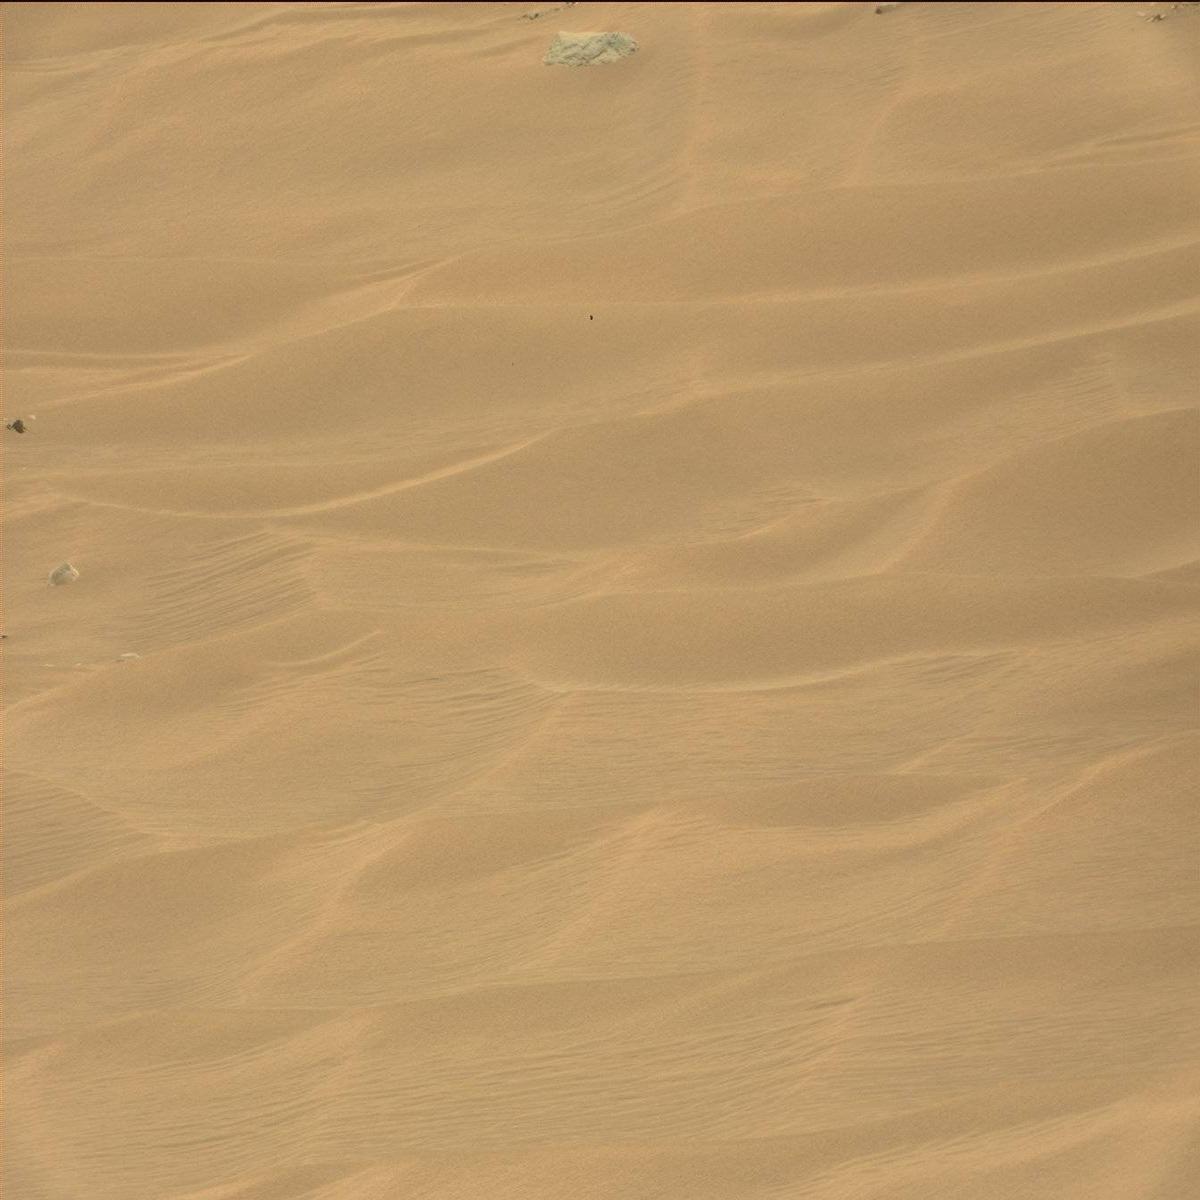
Terrain classes present: Bedrock, Sand / Soil